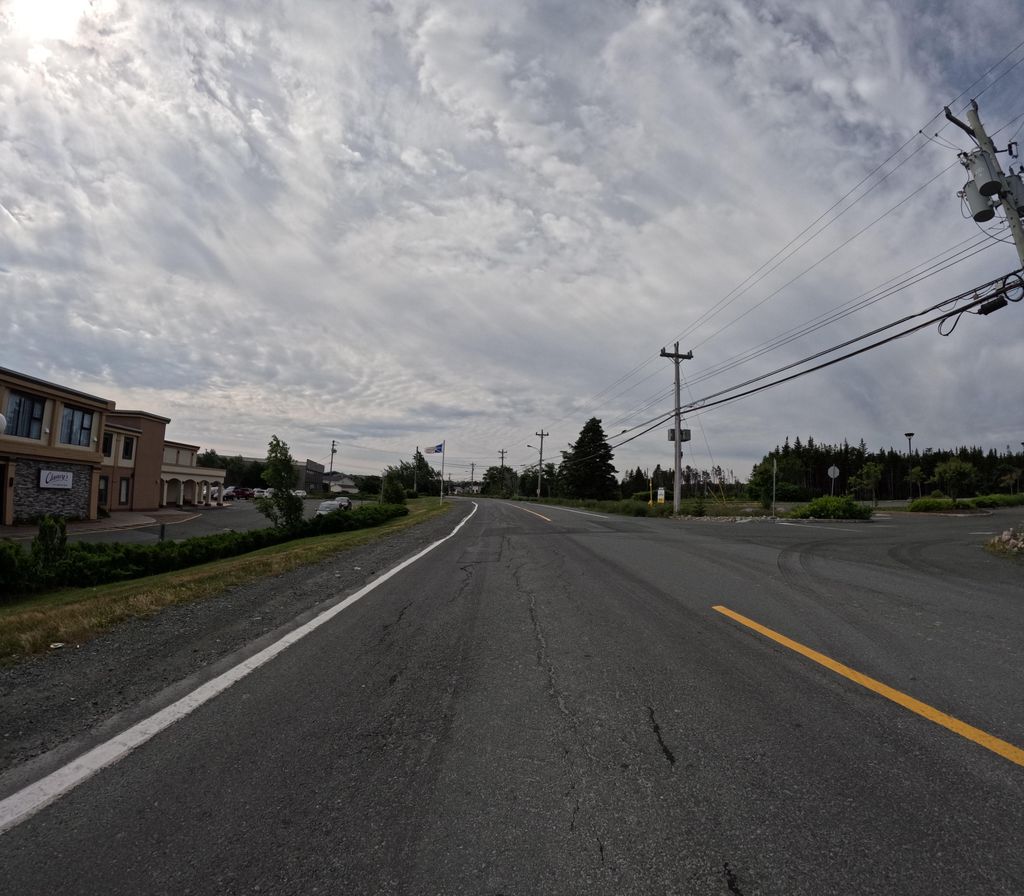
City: st_johns